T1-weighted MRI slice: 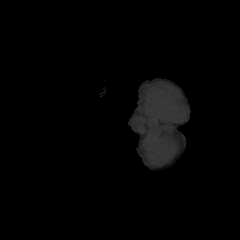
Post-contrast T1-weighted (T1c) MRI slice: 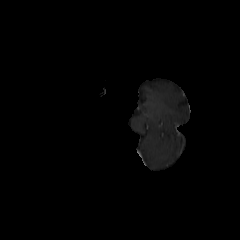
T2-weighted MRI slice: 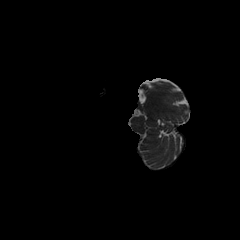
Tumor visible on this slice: no